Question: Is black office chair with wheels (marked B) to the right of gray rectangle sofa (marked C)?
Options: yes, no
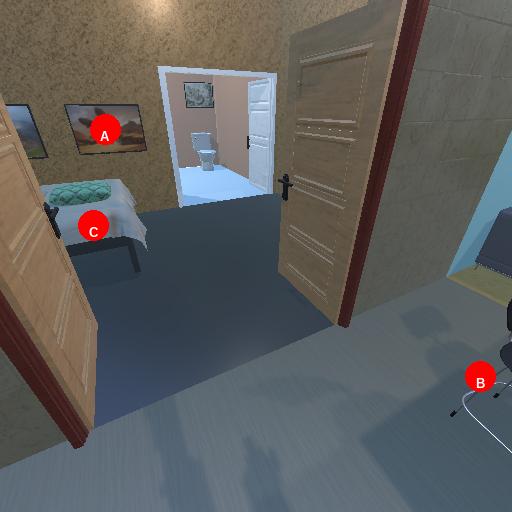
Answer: yes